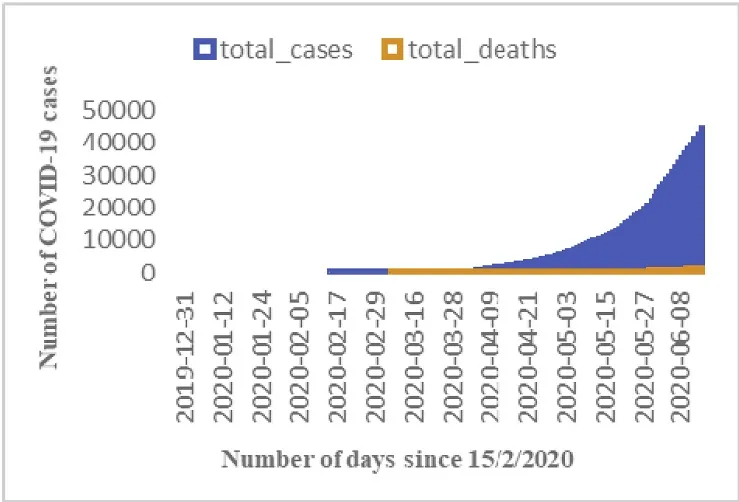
Real data for Cumulative total new confirmed cases and died cases.
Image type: chart (chart)